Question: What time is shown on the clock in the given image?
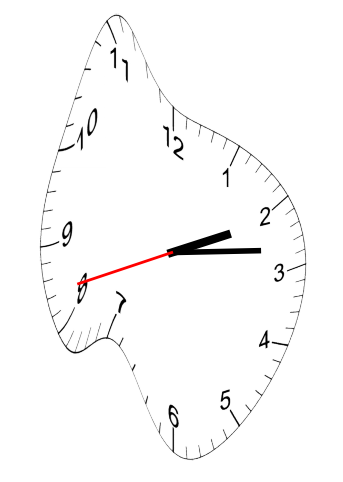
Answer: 02:13:42